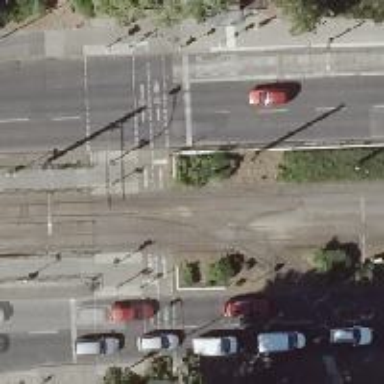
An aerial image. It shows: Tram crossing with traffic signals.